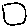
Label: square